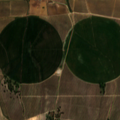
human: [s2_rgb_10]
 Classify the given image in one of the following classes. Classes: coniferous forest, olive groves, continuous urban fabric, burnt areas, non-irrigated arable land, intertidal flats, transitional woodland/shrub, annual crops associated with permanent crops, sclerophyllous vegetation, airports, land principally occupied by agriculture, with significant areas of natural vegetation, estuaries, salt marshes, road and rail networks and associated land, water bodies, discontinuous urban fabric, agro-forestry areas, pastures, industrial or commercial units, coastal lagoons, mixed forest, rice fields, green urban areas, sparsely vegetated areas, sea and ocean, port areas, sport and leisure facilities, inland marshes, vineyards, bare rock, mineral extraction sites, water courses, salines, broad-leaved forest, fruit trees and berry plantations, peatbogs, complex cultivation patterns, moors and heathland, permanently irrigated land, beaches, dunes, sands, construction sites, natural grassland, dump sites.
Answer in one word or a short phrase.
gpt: non-irrigated arable land, permanently irrigated land, fruit trees and berry plantations, transitional woodland/shrub